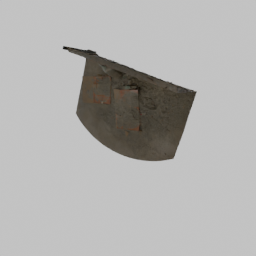
Label: architecture